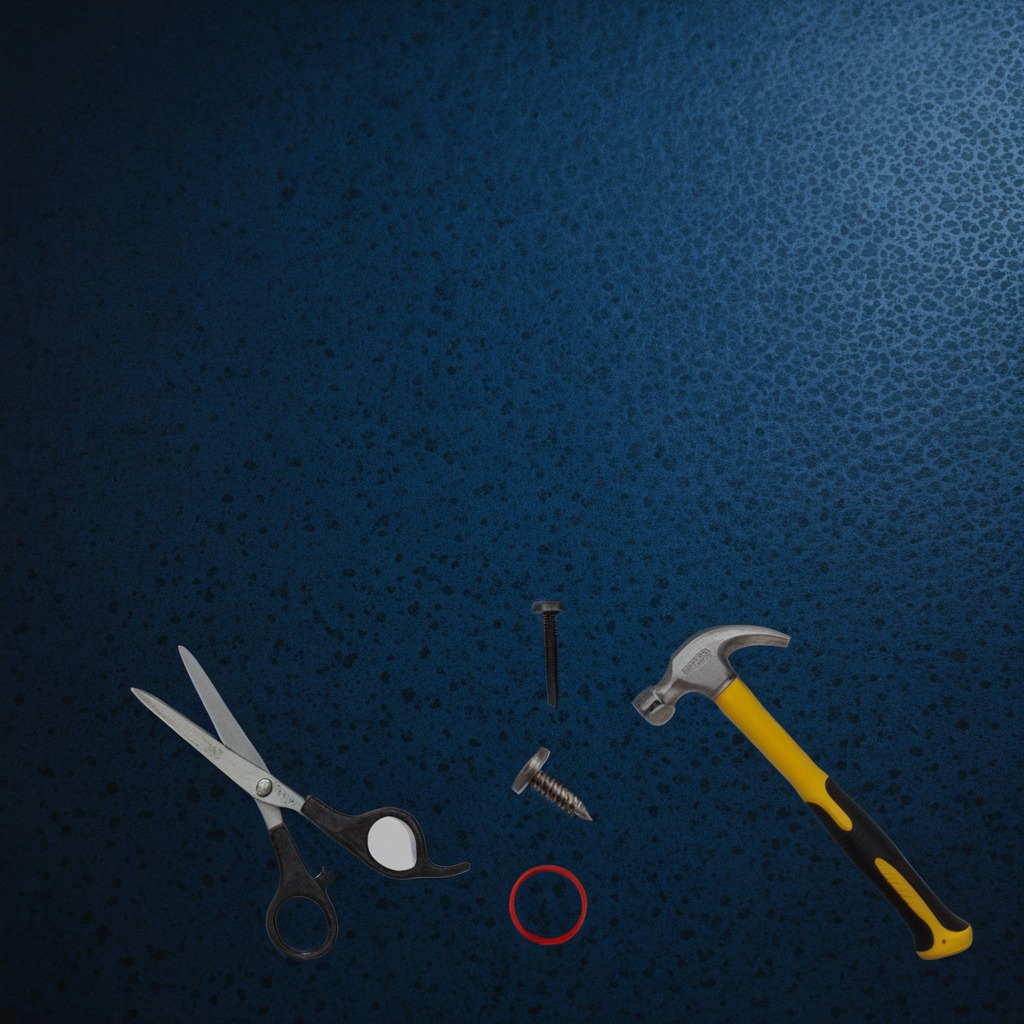
A rubber Oring, a metal machine screw, an iron nail, a hammer, and a pair of scissors are lying on the clean granite tabletop covered with a blue rubber mat inside a workshop at night dim ambient light soft shadows worn but beneath the mat.